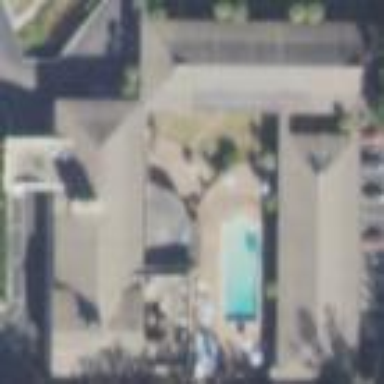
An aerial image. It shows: Hotel building featuring 3 swimming pools.